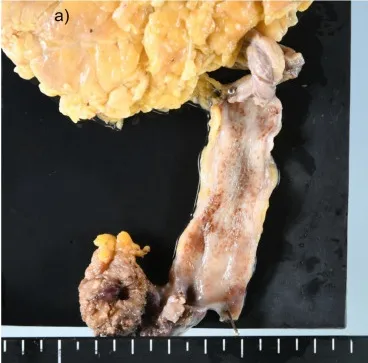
Surgical specimen and histopathological findings. (a) Only the scar tissue was shown at the lower ureteral site.
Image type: pathology (immunostaining)